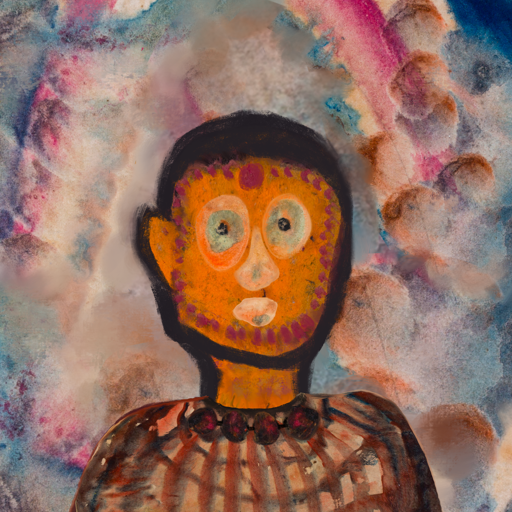
Background: Rupkatha, Head And Neck Front: Doll, Face Front: Childish, Bust: Orphan, Hair Front: Blank, Head Accessory: Blank, Second Necklace: Blank, Necklace: Mosgoul, Baby: Blank